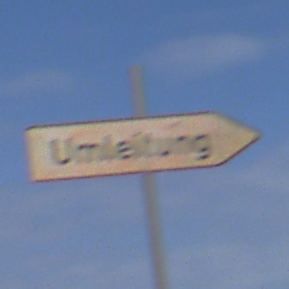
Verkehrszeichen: UmleitungswegweiserRechtsweisend
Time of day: Midday
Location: Outdoor (Nature)
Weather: PartlyCloudy
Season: NotSpecified
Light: Natural